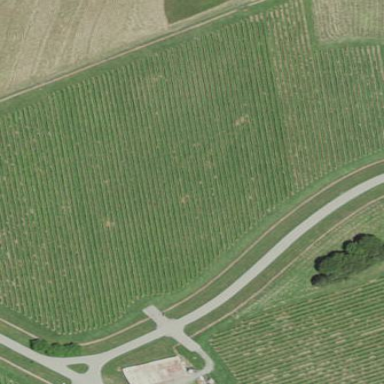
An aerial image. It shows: Vineyard growing grapes.